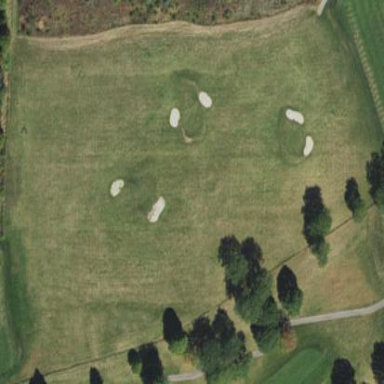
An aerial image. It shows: Mown grass area serving as rough in golf course.